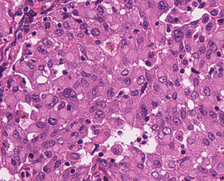
Tumor epithelial tissue: yes
Tumor-associated stroma tissue: yes
Normal tissue: no